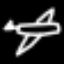
Label: airplane